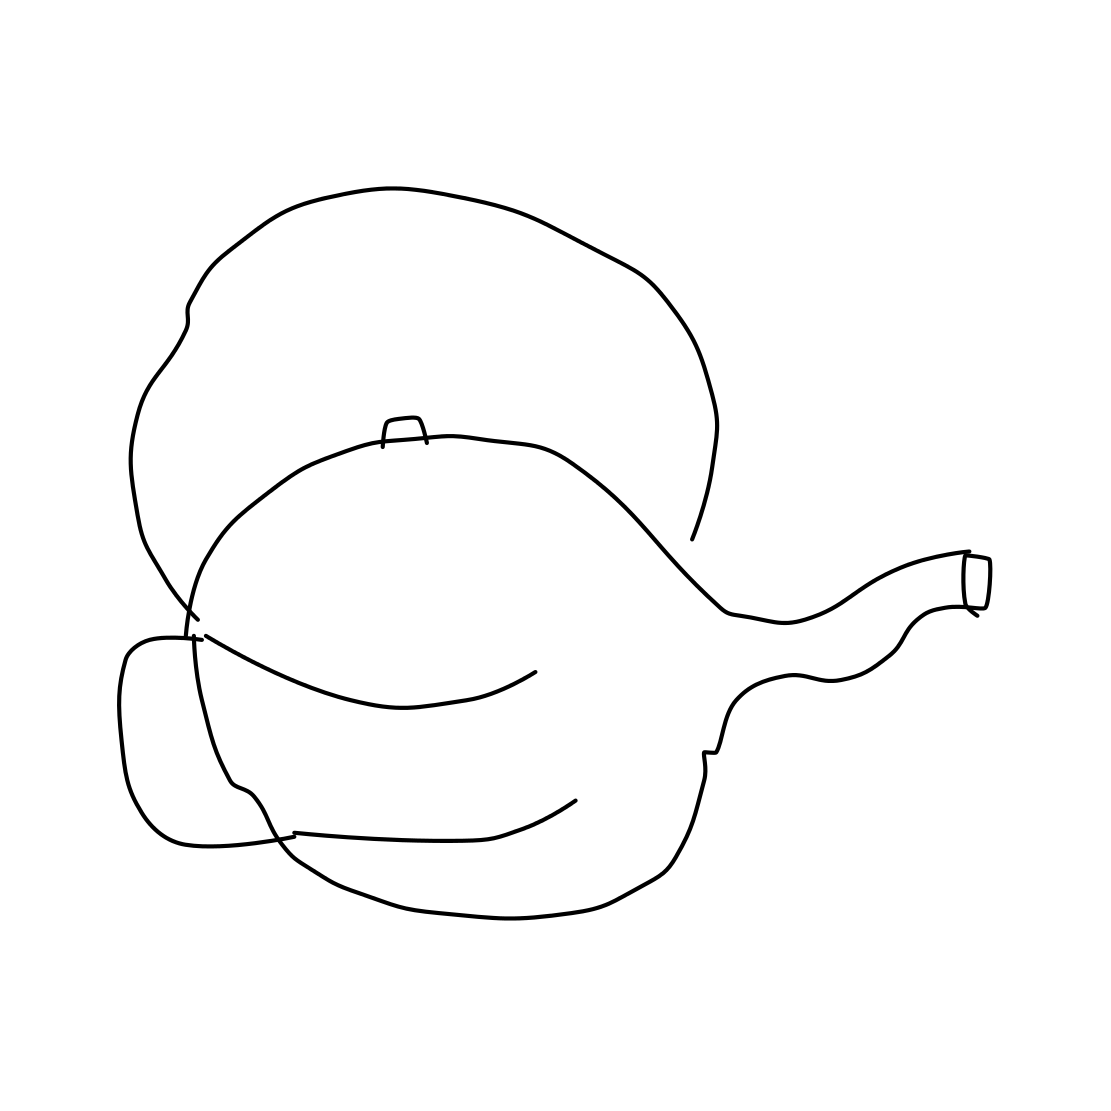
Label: teapot